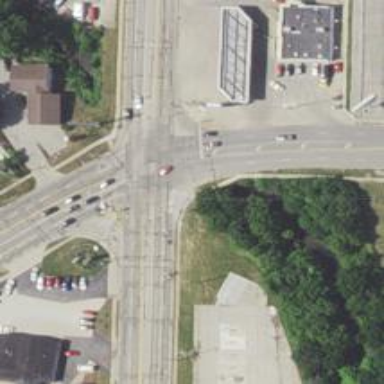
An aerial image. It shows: Asphalt footway with marked crossing lines.